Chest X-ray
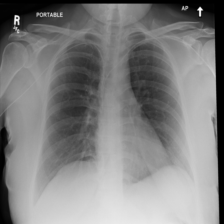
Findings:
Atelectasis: negative
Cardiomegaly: negative
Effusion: negative
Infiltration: negative
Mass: negative
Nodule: negative
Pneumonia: negative
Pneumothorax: negative
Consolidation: negative
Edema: negative
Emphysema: negative
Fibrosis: negative
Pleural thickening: negative
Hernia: negative